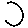
Label: moon